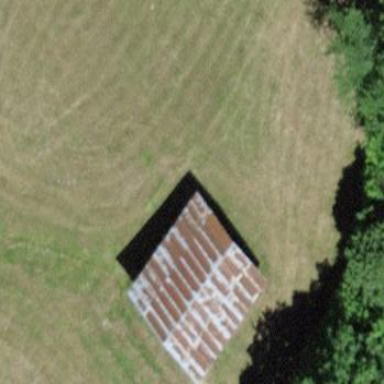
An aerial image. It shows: Rural barn.